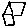
Label: house